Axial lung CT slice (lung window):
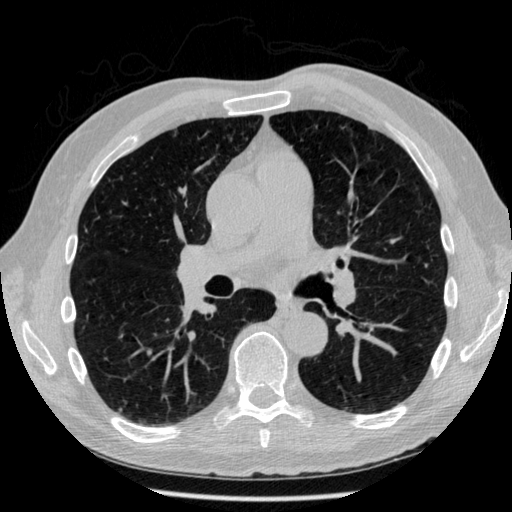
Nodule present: no